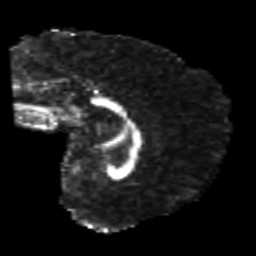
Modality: FA
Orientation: sagittal
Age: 24
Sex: male
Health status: healthy
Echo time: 0.074 s